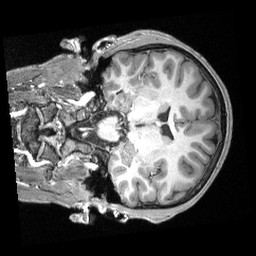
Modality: T1w
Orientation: coronal
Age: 21
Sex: male
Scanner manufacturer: siemens
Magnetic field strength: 3 T
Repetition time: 2.3 s
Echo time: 0.00308 s